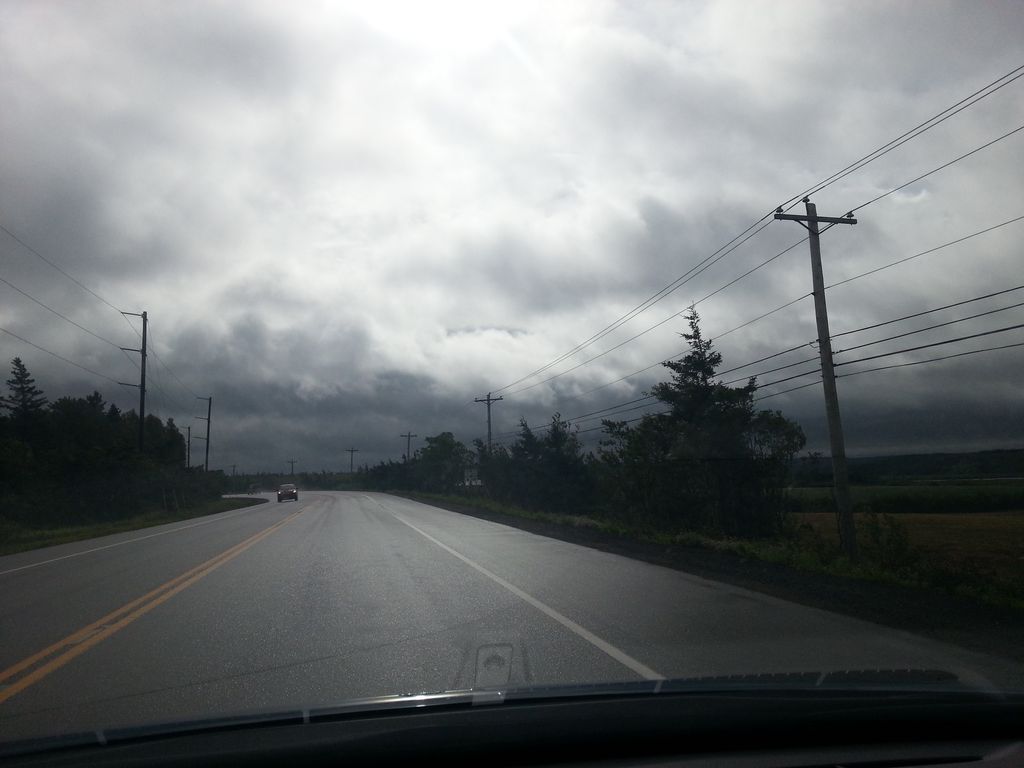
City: charlottetown